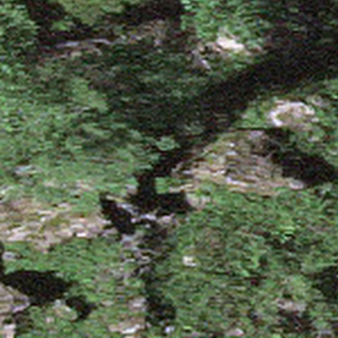
Label: other